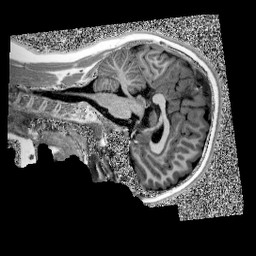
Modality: UNIT1
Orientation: sagittal
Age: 11
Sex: female
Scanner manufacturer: siemens
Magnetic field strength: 3 T
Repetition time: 4 s
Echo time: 0.00303 s